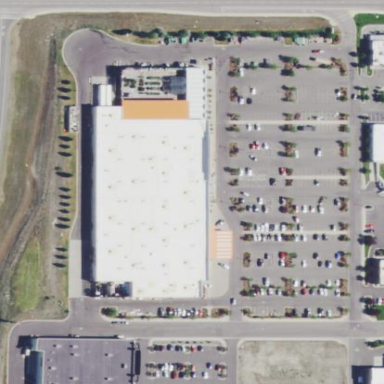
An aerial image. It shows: Retail building.